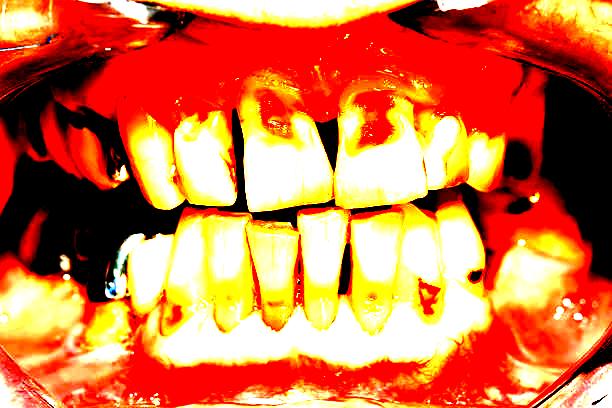
Condition: Gingivitis